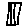
Label: cloud